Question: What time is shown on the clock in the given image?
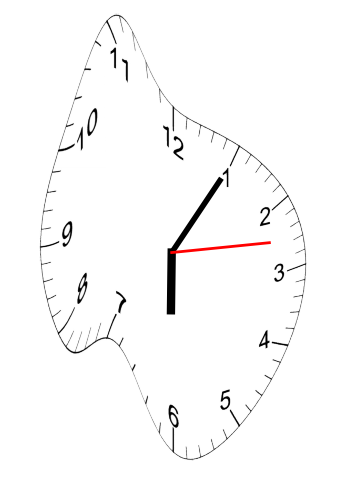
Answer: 06:05:13